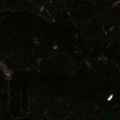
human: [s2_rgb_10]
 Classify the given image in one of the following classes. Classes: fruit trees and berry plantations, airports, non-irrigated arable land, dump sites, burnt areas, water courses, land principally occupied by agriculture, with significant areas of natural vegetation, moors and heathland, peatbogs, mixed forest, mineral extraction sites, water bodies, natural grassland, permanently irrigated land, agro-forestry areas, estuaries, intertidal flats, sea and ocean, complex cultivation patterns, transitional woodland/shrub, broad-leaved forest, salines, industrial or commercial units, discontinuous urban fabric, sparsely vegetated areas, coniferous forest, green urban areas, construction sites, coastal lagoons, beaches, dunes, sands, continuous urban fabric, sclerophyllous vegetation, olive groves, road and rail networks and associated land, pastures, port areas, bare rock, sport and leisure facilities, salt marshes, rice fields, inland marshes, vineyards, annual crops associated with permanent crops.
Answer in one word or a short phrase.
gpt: coniferous forest